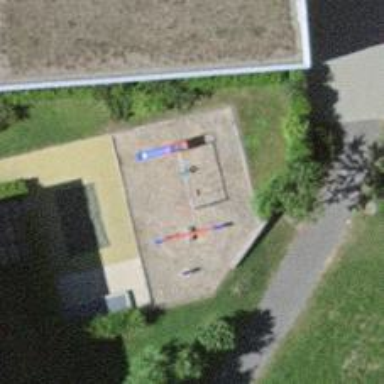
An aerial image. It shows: Playground area for leisure activities on the land.